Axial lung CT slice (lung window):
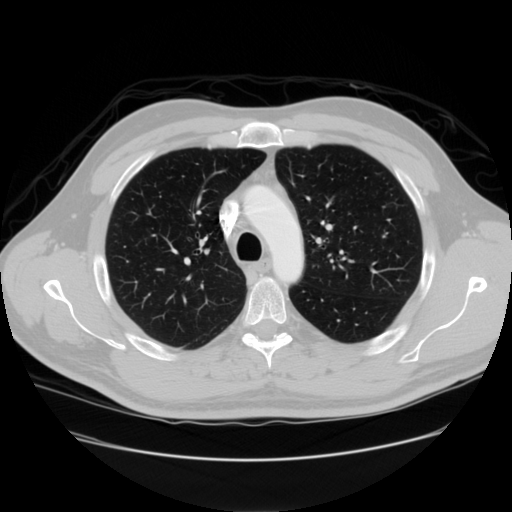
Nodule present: no